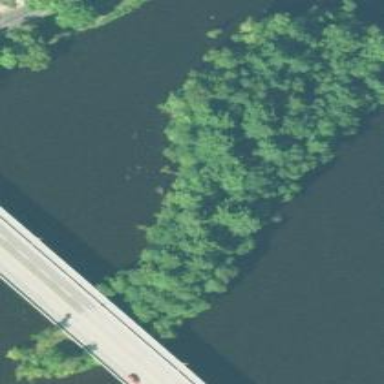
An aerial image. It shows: Mixed leaf type forest located on islet.